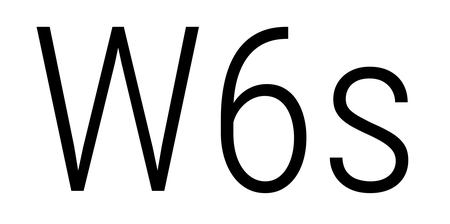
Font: Roboto_Condensed_Light